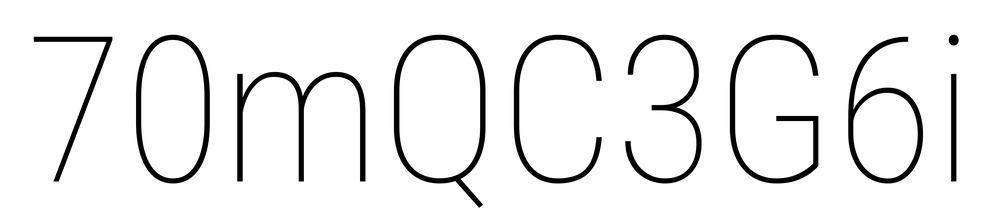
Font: Roboto_Condensed_Thin